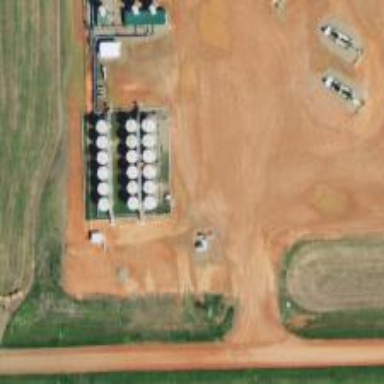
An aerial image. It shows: Storage tank that is man-made.